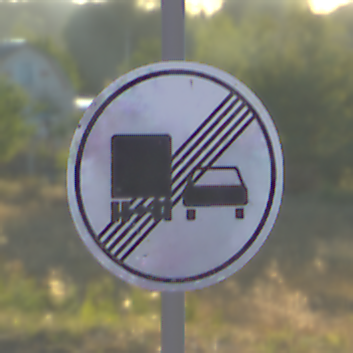
Verkehrszeichen: EndeUeberholverbotKraftfahrzeuge
Umgebung: Outdoor, RoadRail
Tageszeit: SunriseSunset
Wetter: Clear
Licht: Natural
Jahreszeit: NotSpecified
Kontrast: HighContrast